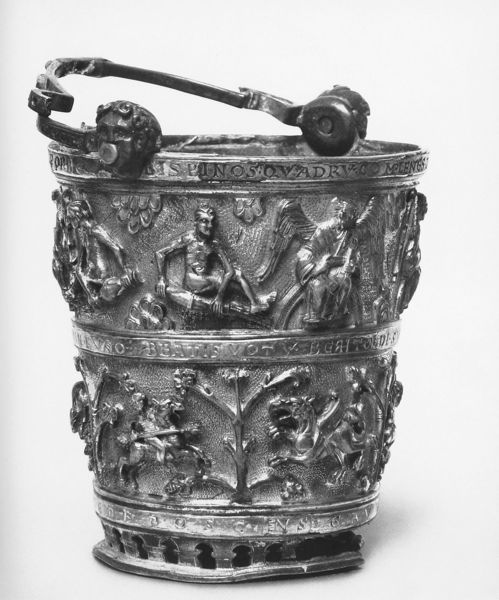
Titel: Weihwasserkessel aus St. Alban in Mainz
Institution: Speyer, Dom- und Diösesanmuseum
Schlagwörter: baum, flügel, kopf, mann, nackt, nackter, blume, grau, köpfe, mund, ornament, alt, silber, tragen, kelch, pflanze, pflanzen, reiter, engel, henkel, relief, schrift, inschrift, ornamente, verzierung, metall, bronze, griff, gefäß, zinn, zweig, buchstaben, rom, verziert, teufel, achse, löwe, bänder, eimer, zink, römisch, blei, verbeult